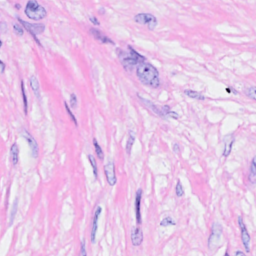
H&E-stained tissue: Breast